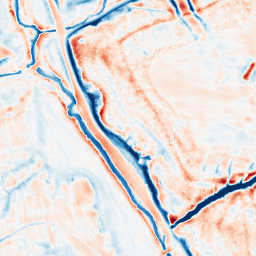
Category: edge_preserving
Decomposition family: bilateral
Decomposition parameters: d: 21
sigma_color: 50
sigma_space: 150
Upsampling method: quadratic
Upsampling parameters: scale: 4
Upsampling scale: 4